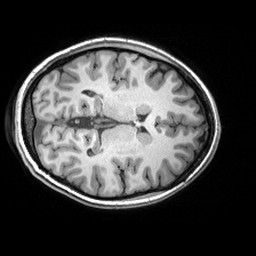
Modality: T1w
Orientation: axial
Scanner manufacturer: siemens
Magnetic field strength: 3 T
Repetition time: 2.53 s
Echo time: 0.00299 s